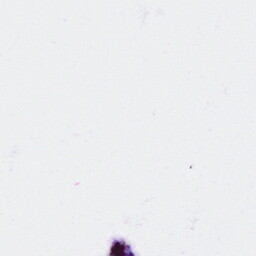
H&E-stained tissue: Ovarian